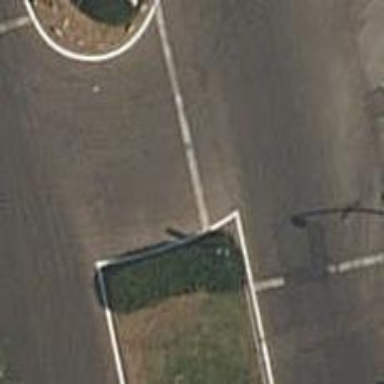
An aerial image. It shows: Secondary road with asphalt surface leading to roundabout.